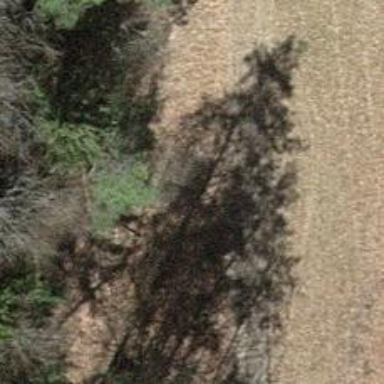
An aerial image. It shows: Hunting stand.